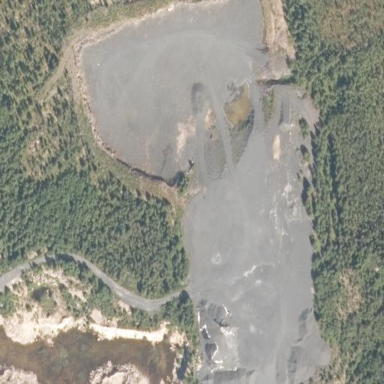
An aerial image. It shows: Quarry area.